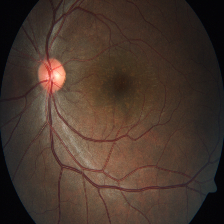
Diabetic retinopathy grade: Severe